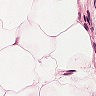
Metastatic tissue present: no